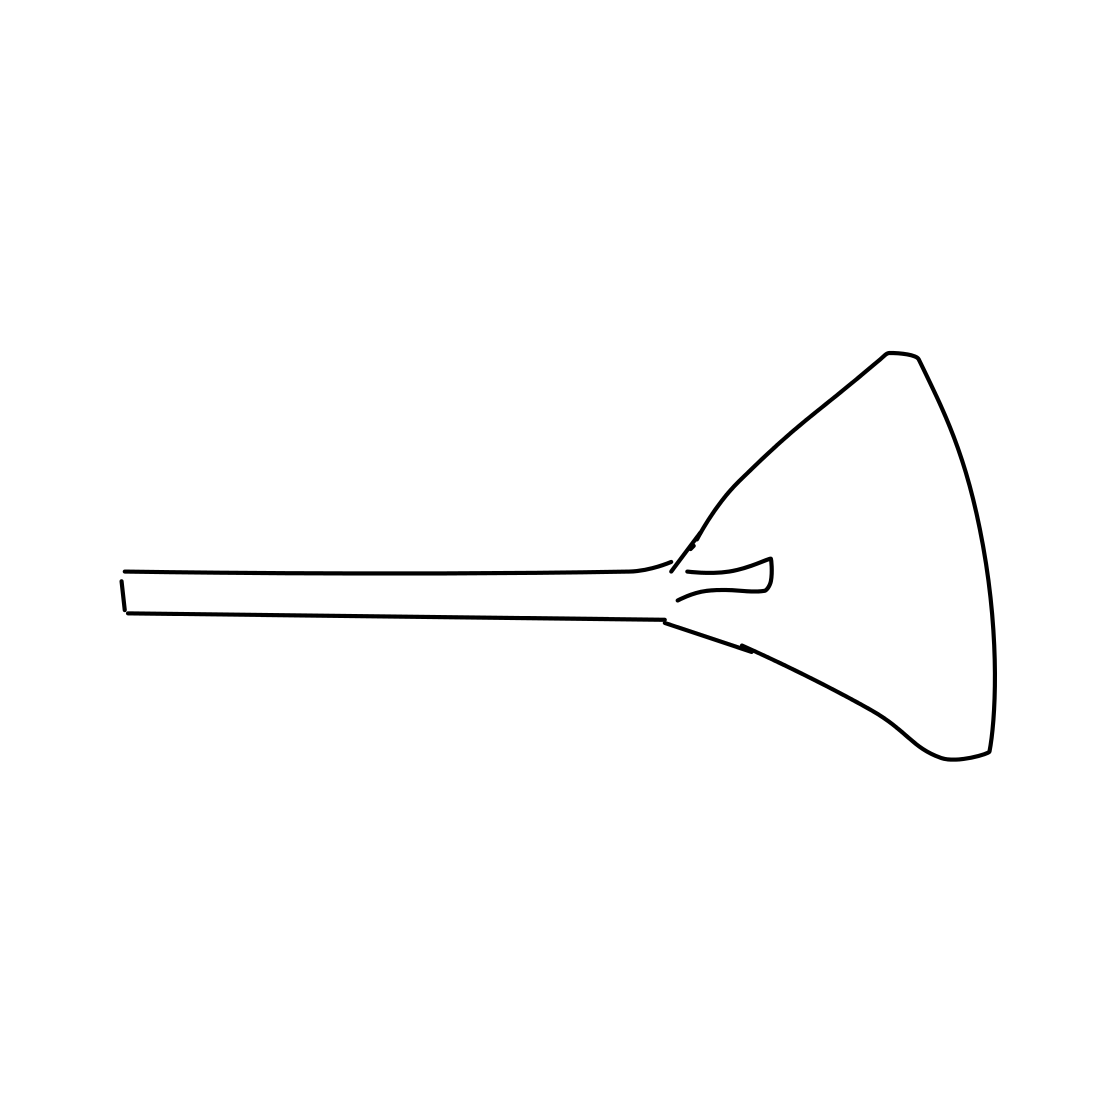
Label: shovel